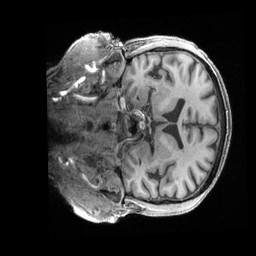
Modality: T1w
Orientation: coronal
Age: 72
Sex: male
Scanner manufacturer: siemens
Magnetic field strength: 3 T
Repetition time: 2.4 s
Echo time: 0.00228 s